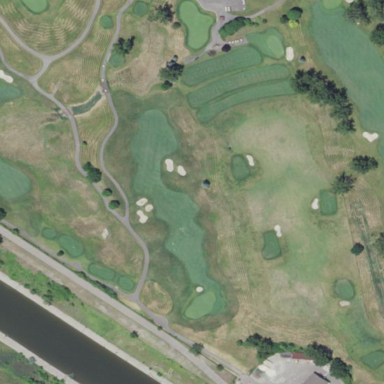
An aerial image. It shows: Golf fairway surrounded by grass.